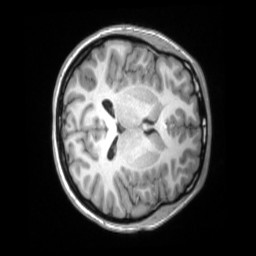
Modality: T1w
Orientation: axial
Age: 23
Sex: female
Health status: ill
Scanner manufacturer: siemens
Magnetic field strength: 3 T
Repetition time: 2.2 s
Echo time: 0.00157 s